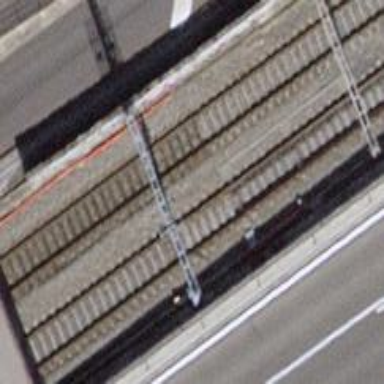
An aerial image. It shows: Single railway track with electrification through contact line.